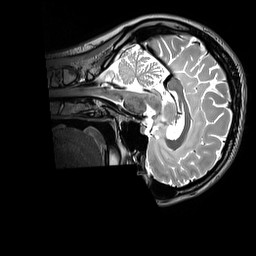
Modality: T2w
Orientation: sagittal
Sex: female
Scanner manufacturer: siemens
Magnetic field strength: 3 T
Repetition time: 3.2 s
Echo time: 0.409 s